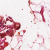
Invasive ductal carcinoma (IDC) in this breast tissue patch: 0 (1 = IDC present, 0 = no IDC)